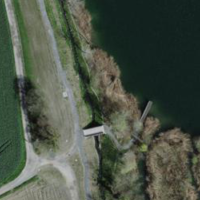
EUNIS habitat code: 23
Species observed at this site:
Cornus sanguinea